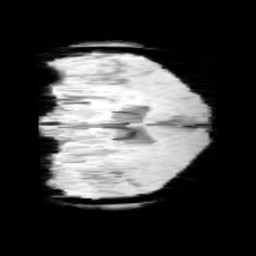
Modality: minIP
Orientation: coronal
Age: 11
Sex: male
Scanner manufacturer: siemens
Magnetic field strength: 3 T
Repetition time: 0.027 s
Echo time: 0.02 s